Question: I totally messed up my Android Studio and I don't know how to revert it back. When ever I create new project this is what I get.

Please point me to the right way on how to make it work again..
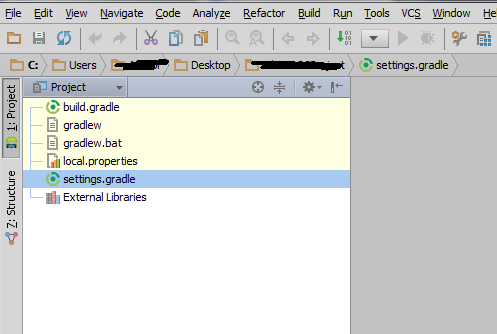
Answer: Don't mash up! Simple, but I only know for windows
Go to this location in your pc C:\Users[Username]
In this location you have noticed a direcctory call .AndroidStudio
Delete it.
Now your android studio is totally reset.
## To Get the Preview
You have to set the path of your sdk.
right click on the project folder (app) --> Open Module Settings --> SDK Location on sidebar --> setup your sdk folder
Good Luck